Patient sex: M
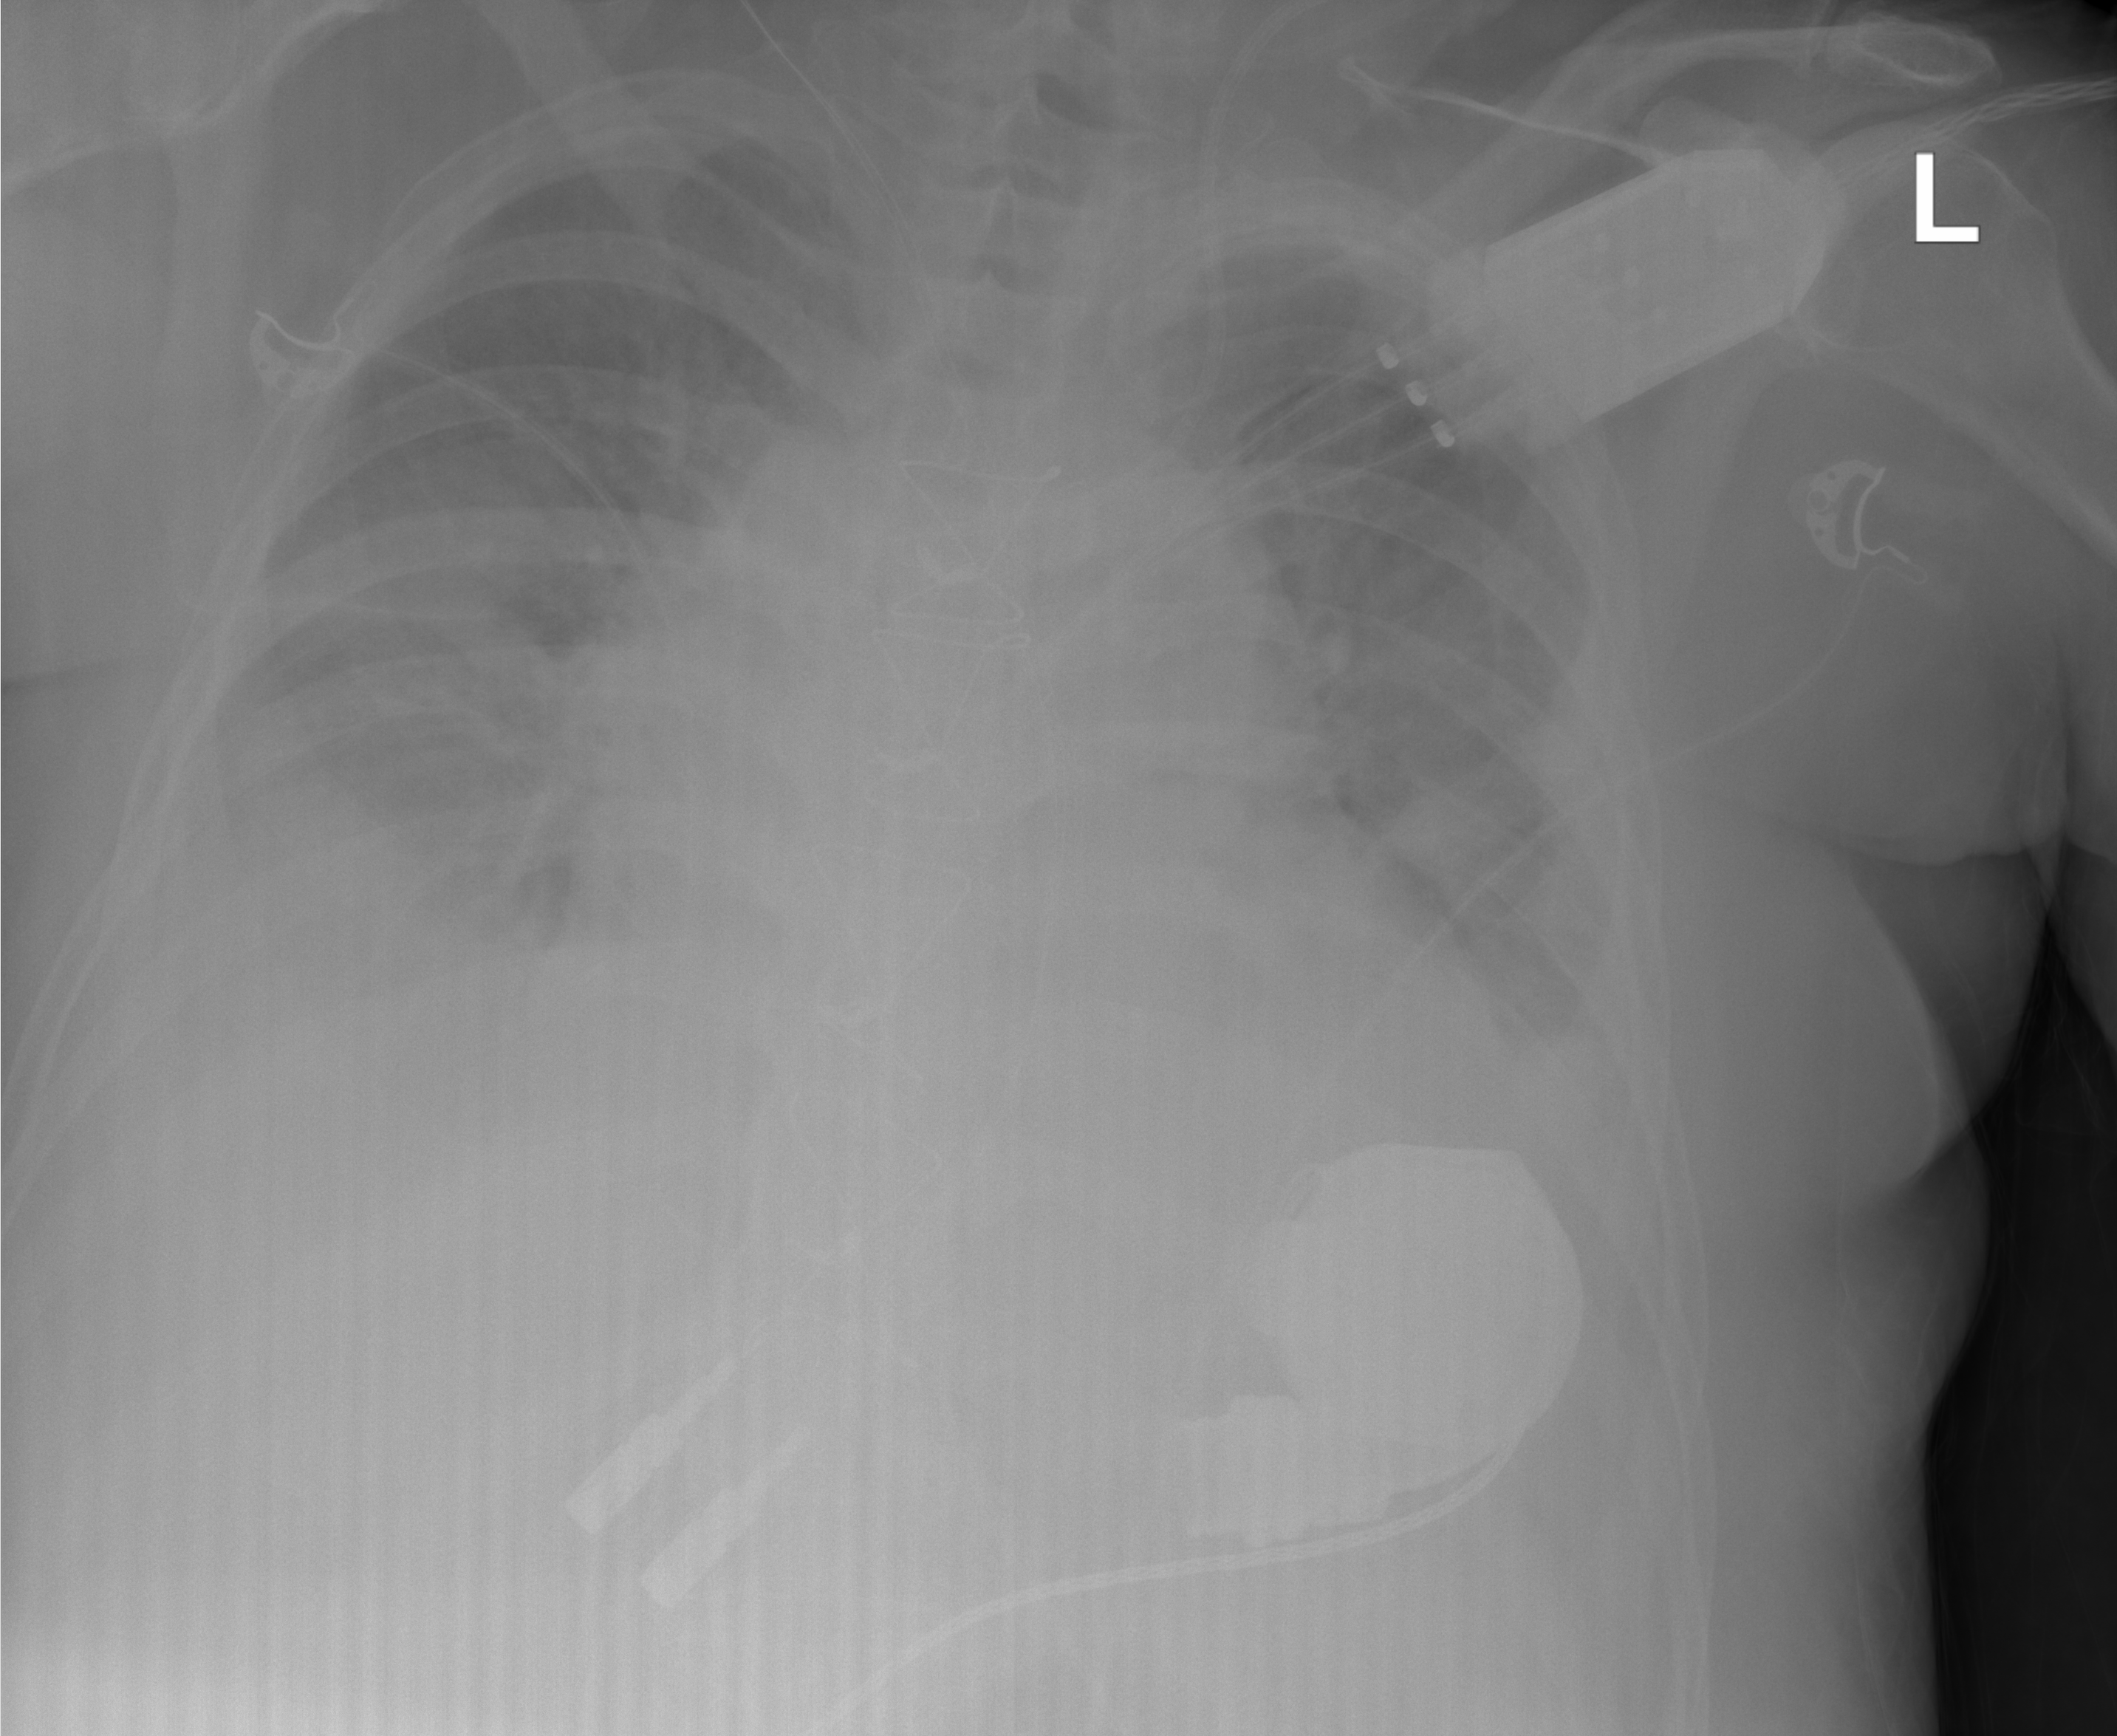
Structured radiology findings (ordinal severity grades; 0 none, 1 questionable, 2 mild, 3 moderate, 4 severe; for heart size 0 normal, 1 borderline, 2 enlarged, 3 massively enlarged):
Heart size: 2
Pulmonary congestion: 3
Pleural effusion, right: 2
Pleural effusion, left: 1
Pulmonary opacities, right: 2
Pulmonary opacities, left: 2
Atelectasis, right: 3
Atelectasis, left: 2